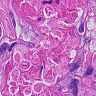
Metastatic tissue present: yes